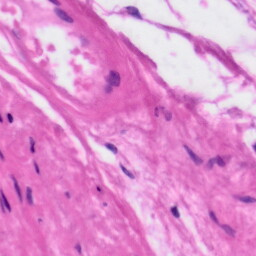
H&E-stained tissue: Tonsil